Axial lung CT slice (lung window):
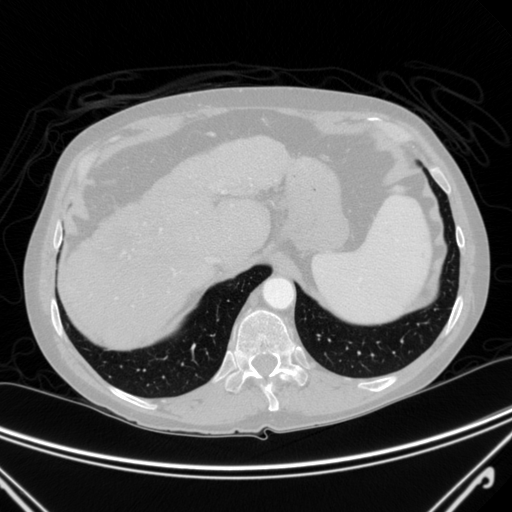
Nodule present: no